Question: I have a combination of function like this
'''
Formula of Cell B3
=LOOKUP(100,Find($E$2:$E$4,A3),$F$2:$F$4)
'''
Purpose:
If cell 'Ax' contains character of 'Ex', 'Bx' will return the value of 'Fx' ('x' is the number of row)
In this case the 'Find($E$2:$E$4,A3)' always return '#Value' and I cannot understand why the above combination can return the right value.
Please refer to the picture below:

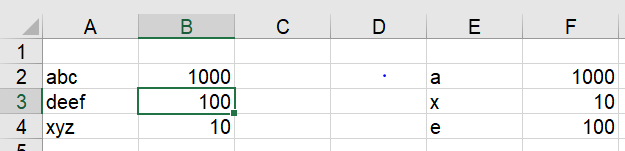
Answer: 'Find($E$2:$E$4,A3)' will return a three element array containing either the position each search item is found at, or a '#VALUE' error if it isn't present. The 'LOOKUP' then looks for the number 100 in that array (the assumption being that the text being checked will never be longer than 100 characters), ignoring any error values. Since 100 should be larger than any number in the array, it will select the number found ('LOOKUP' assumes the array is sorted in ascending order, and will return the last number less than or equal to the search value). The corresponding result from column F is then returned.